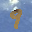
Label: 9